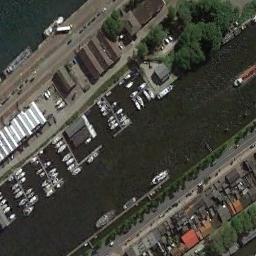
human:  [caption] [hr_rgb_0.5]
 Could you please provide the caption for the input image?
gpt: The harbor with lots of neatly docked boats is between some containers and buildings on the shore .

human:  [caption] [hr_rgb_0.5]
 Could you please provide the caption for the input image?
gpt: Many ships moored in the harbor between buildings .

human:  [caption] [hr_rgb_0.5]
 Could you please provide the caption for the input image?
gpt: There are many houses near the harbor .

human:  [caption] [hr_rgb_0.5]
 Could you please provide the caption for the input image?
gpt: There are many buildings beside the harbor .

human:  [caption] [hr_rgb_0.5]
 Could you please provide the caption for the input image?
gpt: There are many buildings around the harbor with many boats .